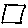
Label: square